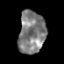
Tissue: prostate
Cell type: T cells
Senescence score: 0.3185
Nuclear area (px): 1107
Mean DAPI intensity: 126.832